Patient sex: M
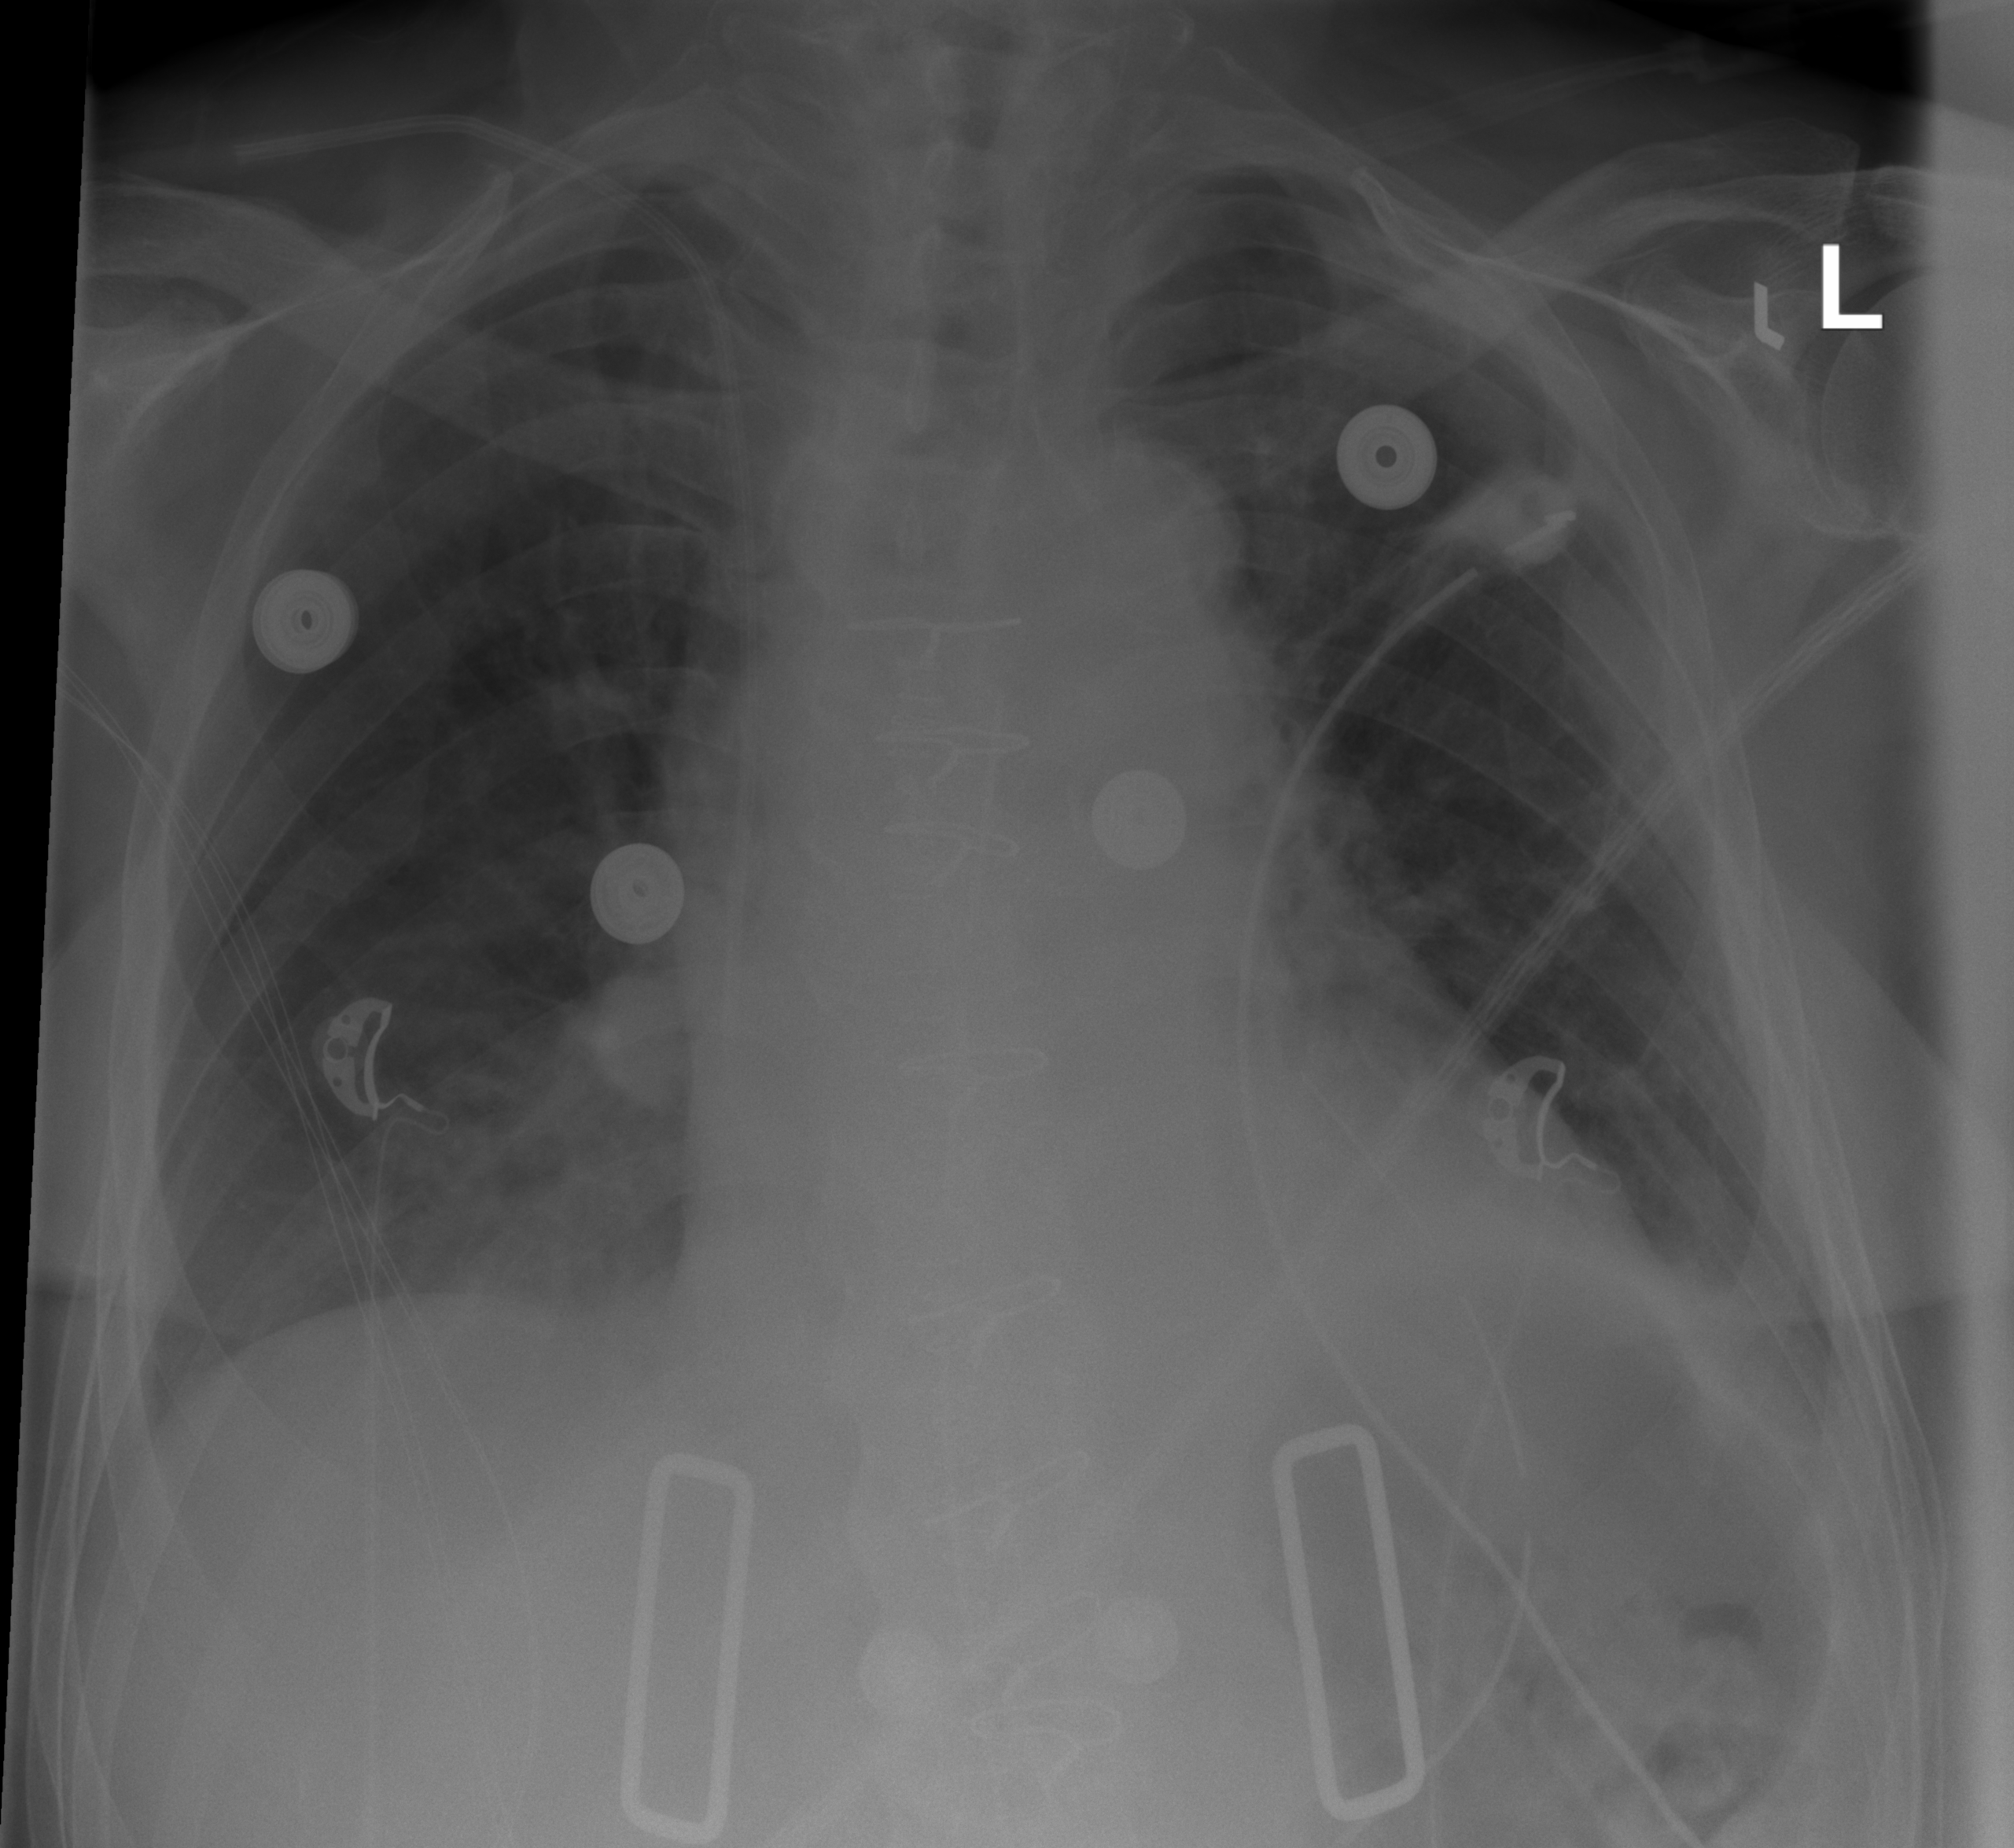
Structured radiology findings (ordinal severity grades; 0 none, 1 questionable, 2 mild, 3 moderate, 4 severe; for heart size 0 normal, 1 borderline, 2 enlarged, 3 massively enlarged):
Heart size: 0
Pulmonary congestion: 0
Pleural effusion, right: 2
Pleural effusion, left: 2
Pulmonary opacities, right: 0
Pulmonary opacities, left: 0
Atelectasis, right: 1
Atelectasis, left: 2